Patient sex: M
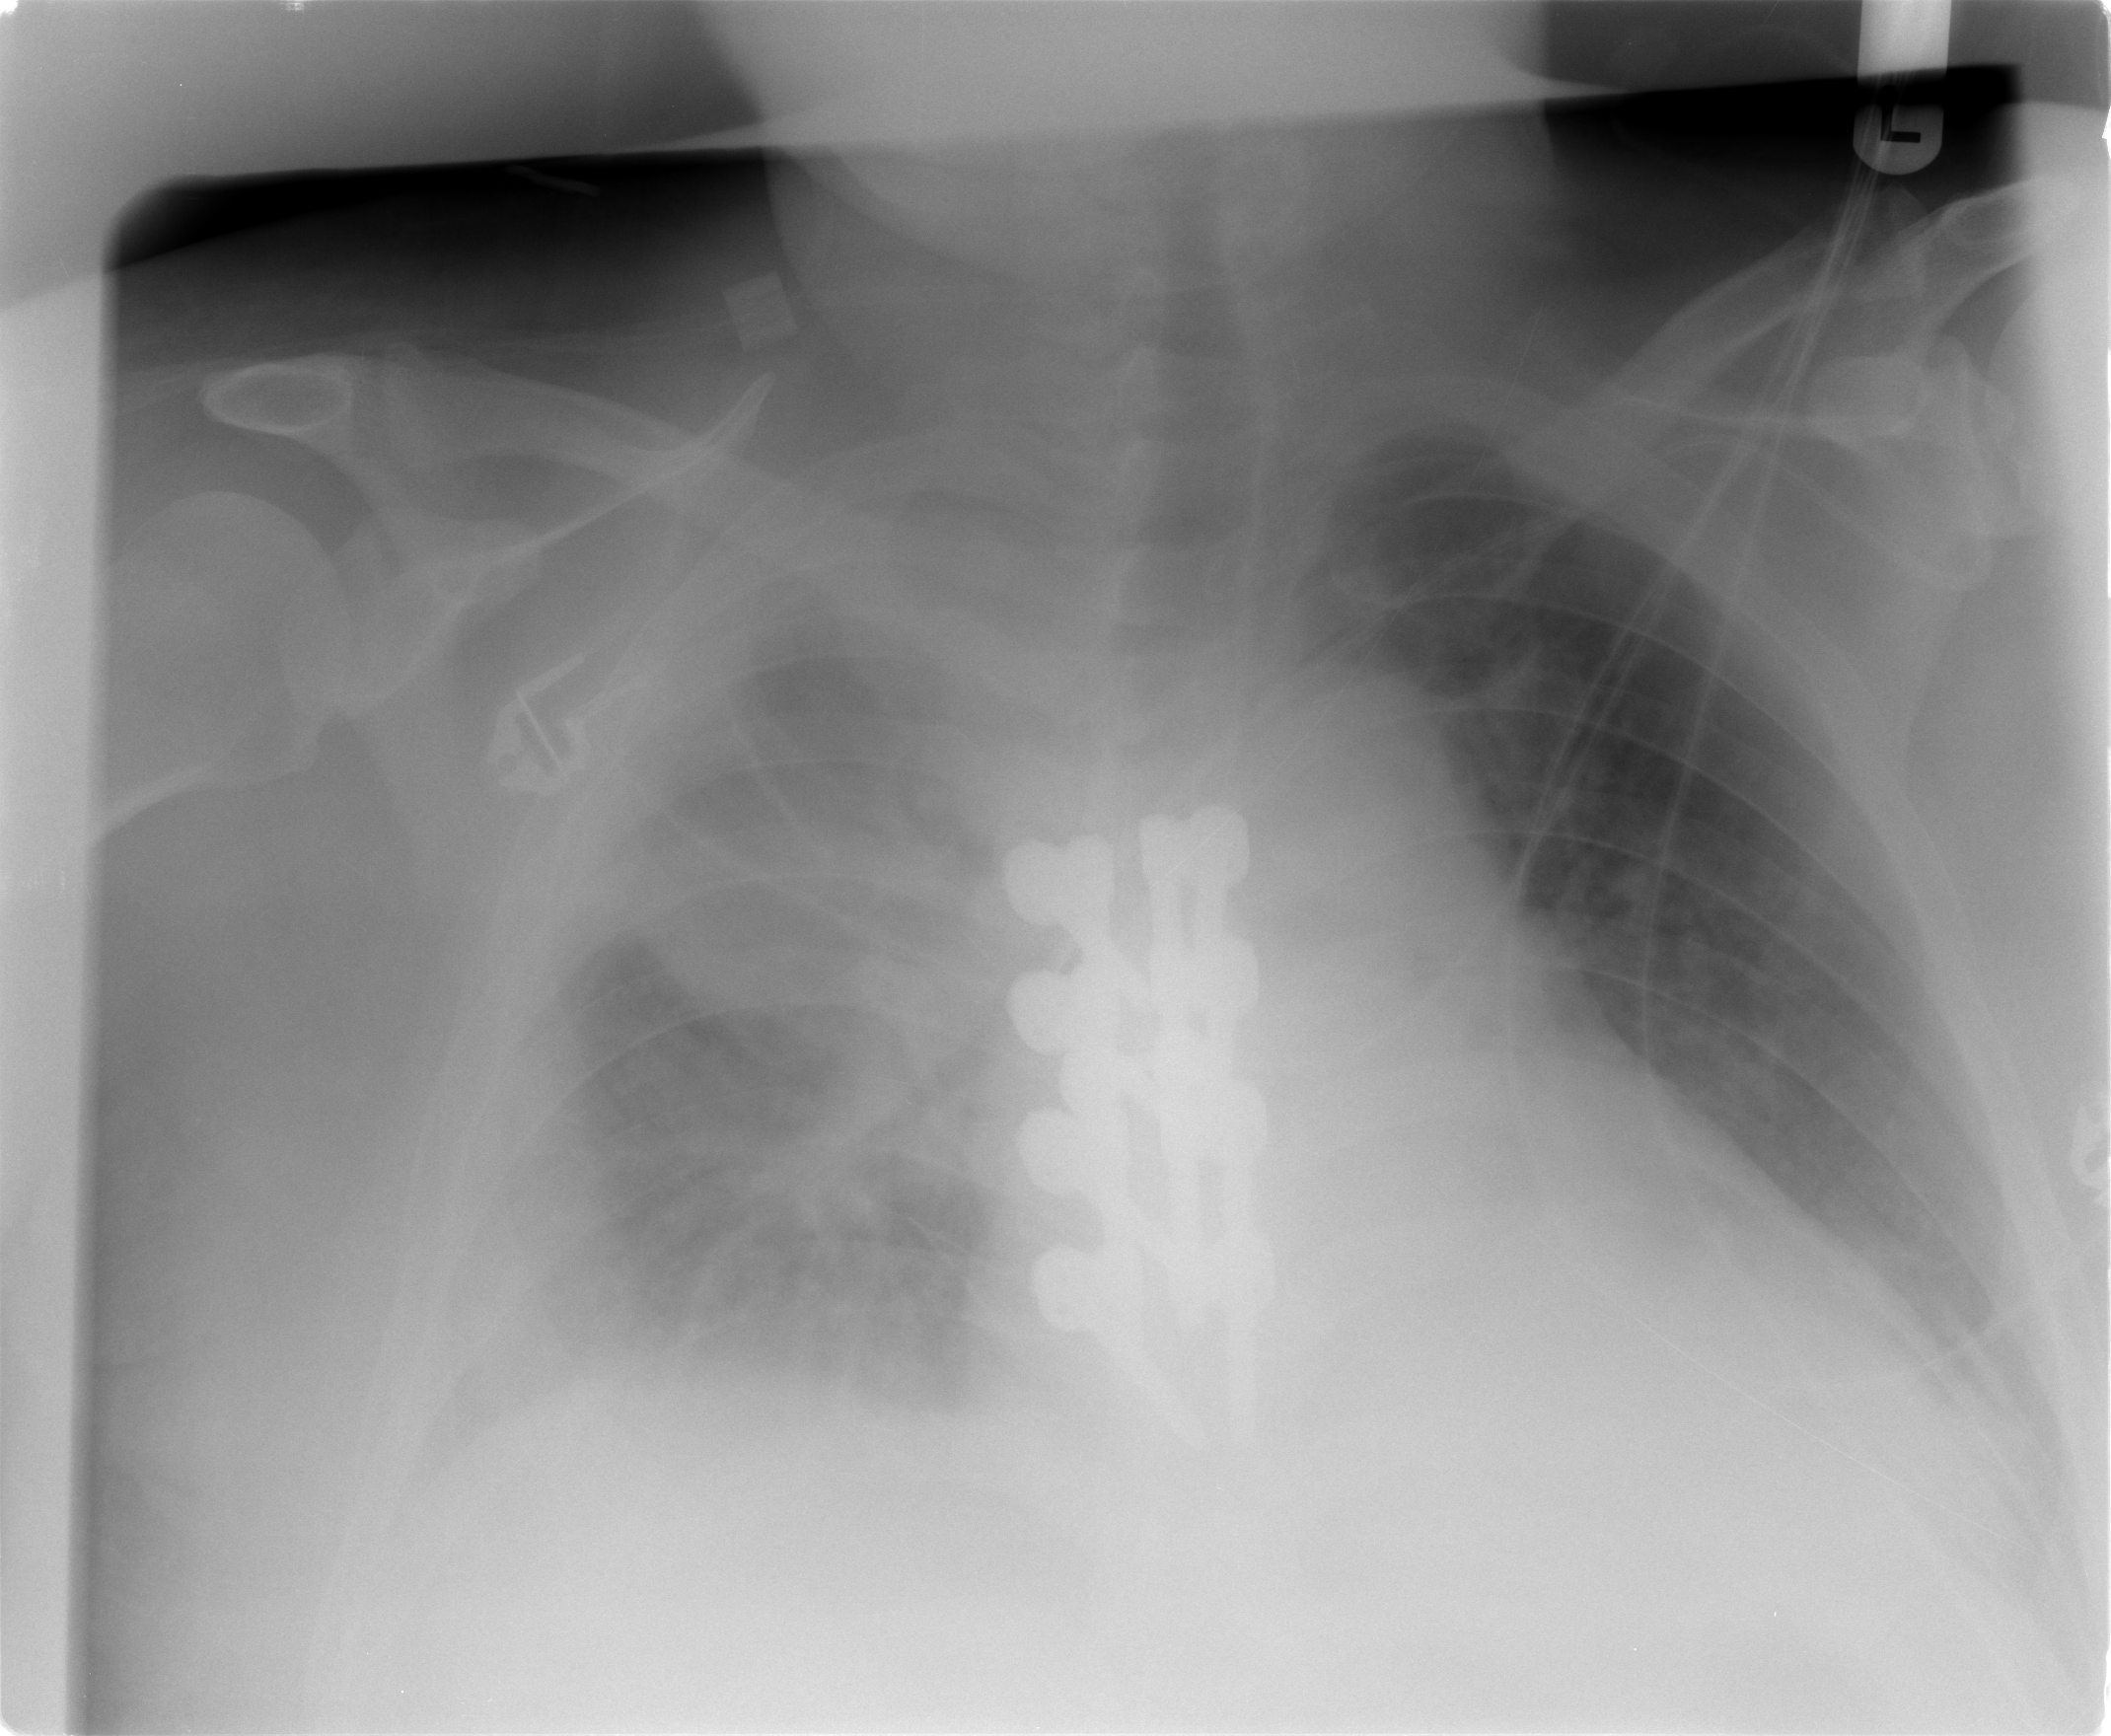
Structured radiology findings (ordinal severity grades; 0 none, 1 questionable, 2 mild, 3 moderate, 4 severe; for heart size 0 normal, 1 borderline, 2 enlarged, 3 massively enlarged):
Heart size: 0
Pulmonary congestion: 2
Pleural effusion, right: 2
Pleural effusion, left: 1
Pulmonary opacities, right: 0
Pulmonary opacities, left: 0
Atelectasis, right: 2
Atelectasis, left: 0